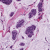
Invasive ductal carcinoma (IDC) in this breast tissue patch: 1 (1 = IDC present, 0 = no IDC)